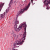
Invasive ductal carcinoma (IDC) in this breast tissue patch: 0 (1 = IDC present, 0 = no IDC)